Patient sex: M
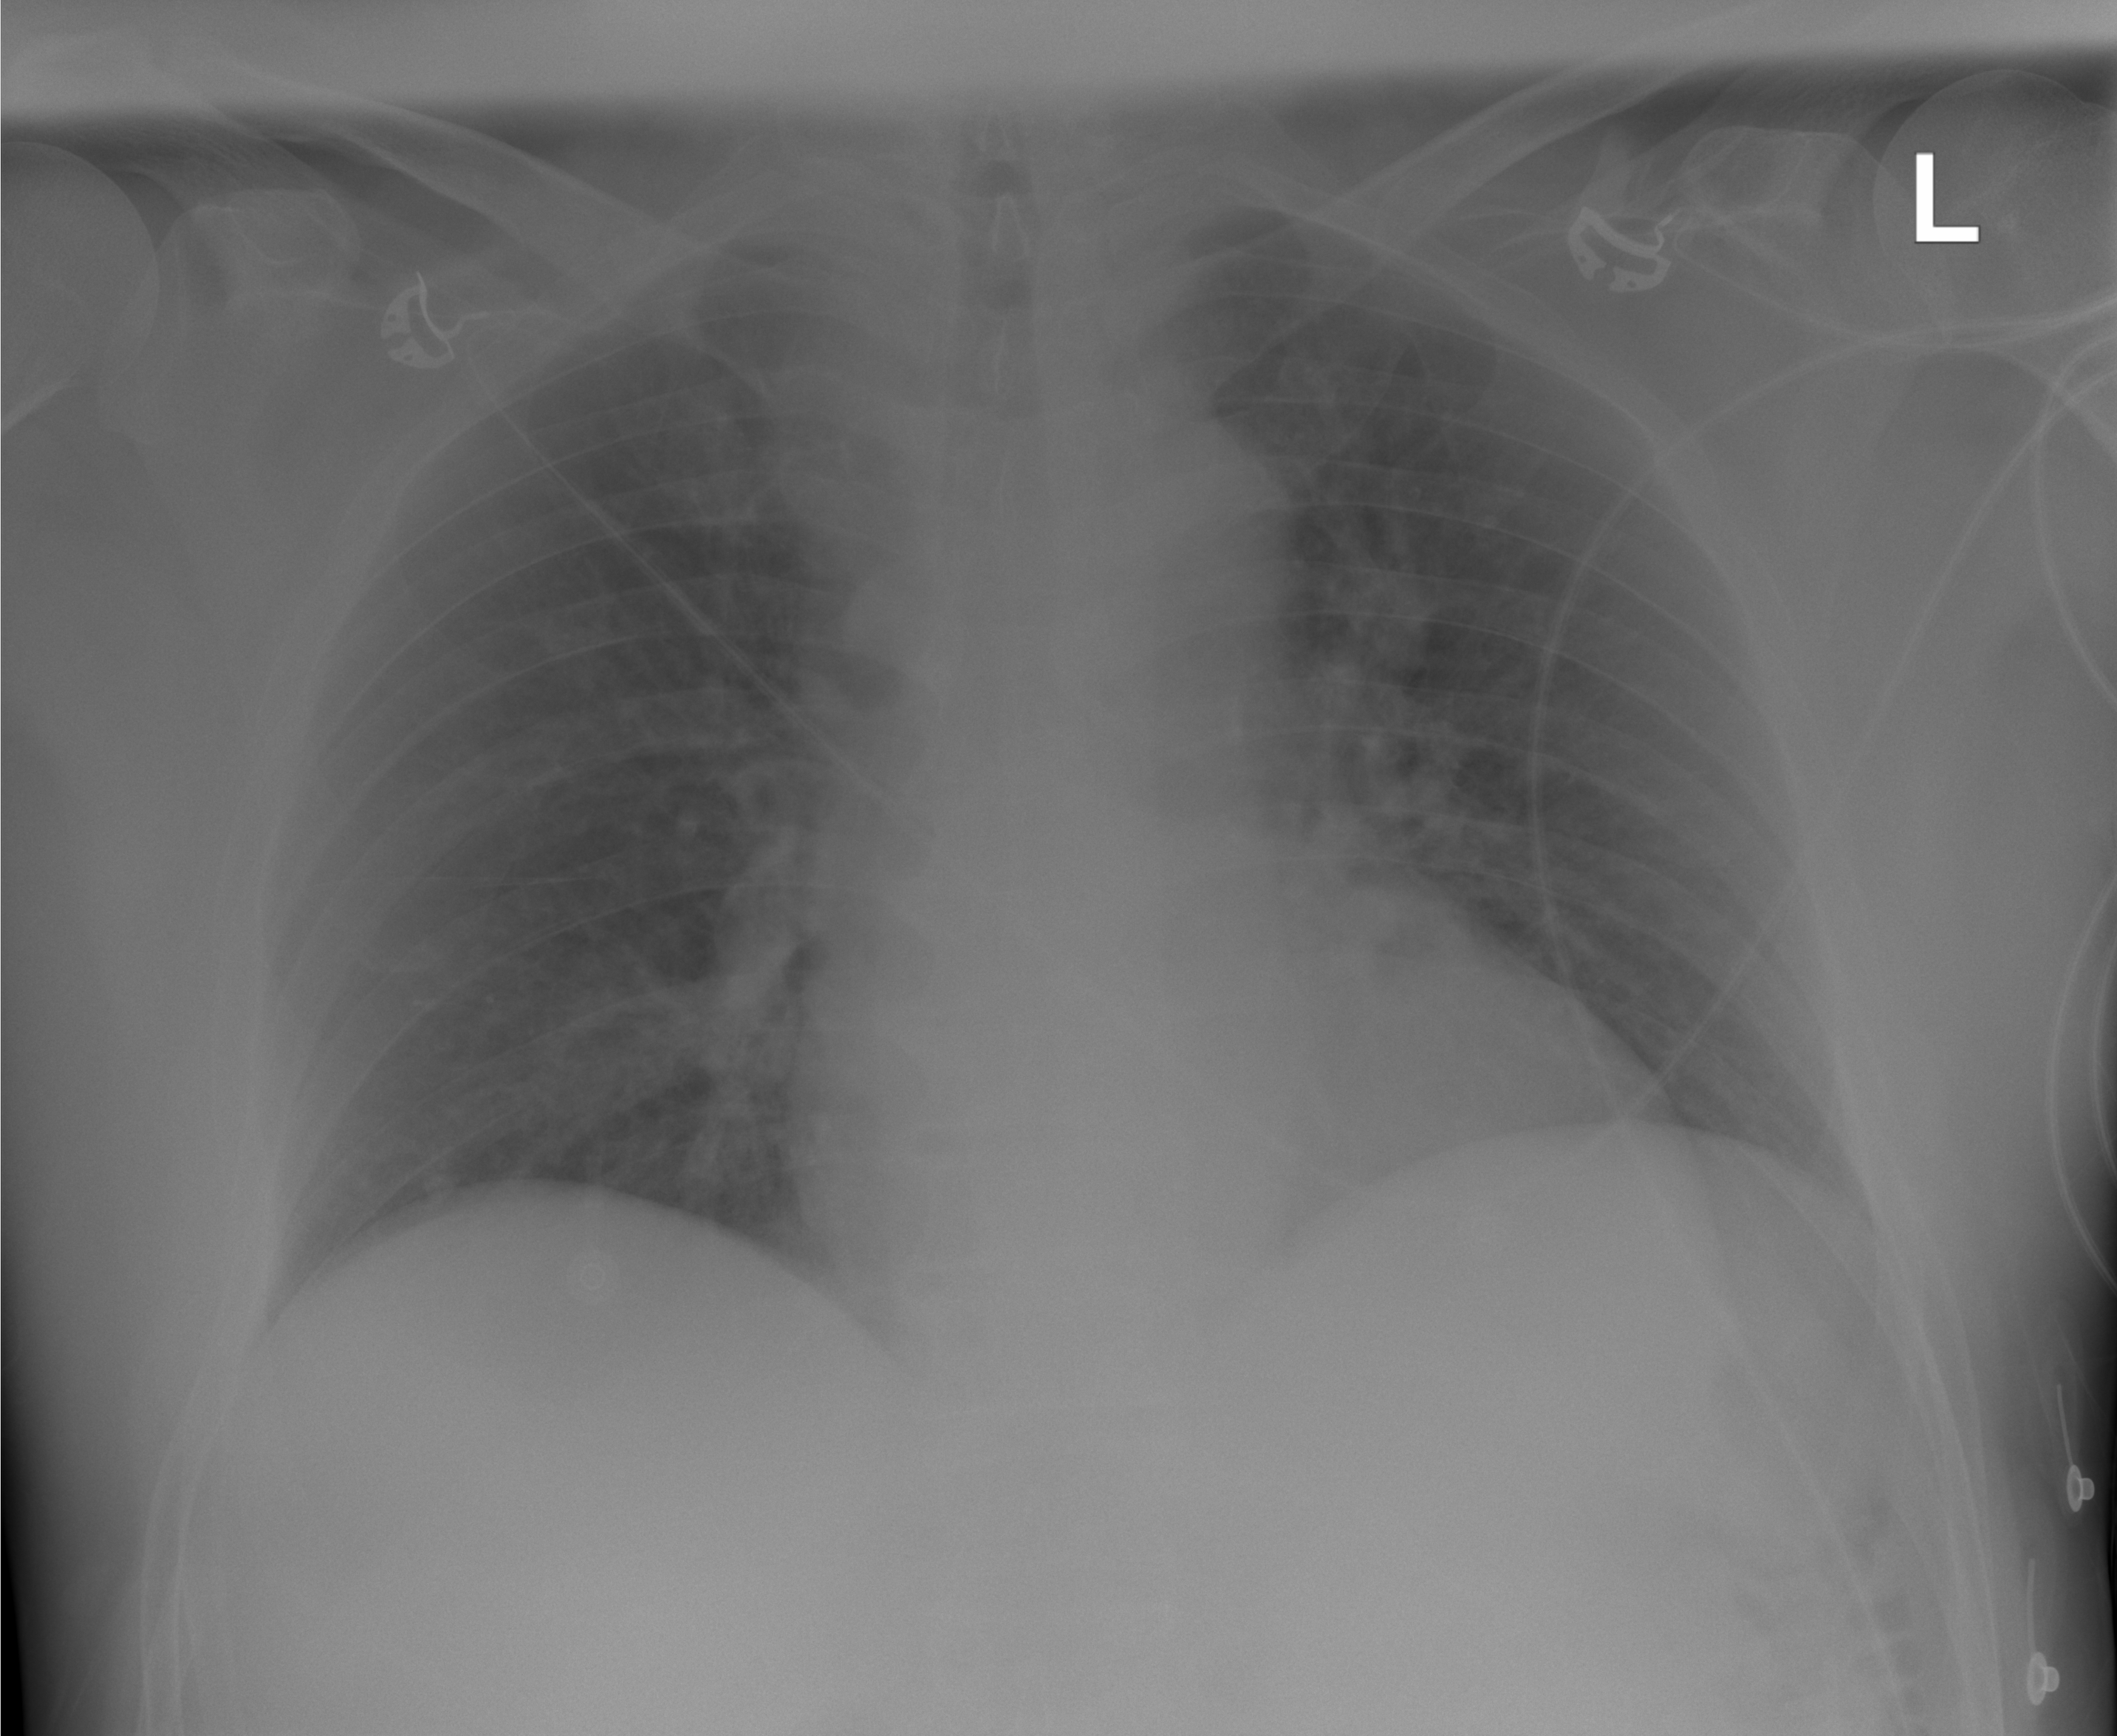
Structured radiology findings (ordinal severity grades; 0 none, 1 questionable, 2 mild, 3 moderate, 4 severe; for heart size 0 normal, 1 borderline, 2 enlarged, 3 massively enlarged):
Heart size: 0
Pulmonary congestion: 2
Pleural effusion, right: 0
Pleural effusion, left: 0
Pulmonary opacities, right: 2
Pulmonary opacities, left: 0
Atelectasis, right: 0
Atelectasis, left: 0